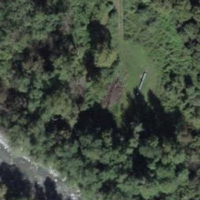
EUNIS habitat code: 41
Species observed at this site:
Humulus lupulus